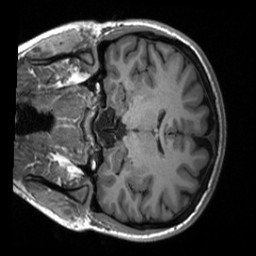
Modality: T1w
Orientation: coronal
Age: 23
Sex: female
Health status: healthy
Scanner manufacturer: siemens
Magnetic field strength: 3 T
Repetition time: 2 s
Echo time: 0.00232 s